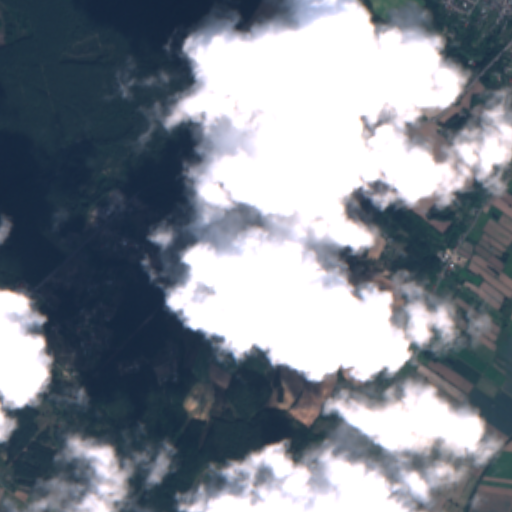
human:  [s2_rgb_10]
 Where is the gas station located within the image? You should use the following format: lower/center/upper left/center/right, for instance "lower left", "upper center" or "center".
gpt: The gas station is located in the upper right of the image.
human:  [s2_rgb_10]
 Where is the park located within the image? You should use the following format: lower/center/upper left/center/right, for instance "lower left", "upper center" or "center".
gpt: There is no park in the image.